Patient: sex F, age 56
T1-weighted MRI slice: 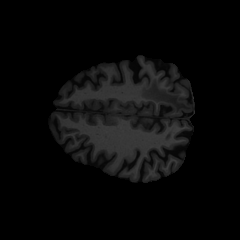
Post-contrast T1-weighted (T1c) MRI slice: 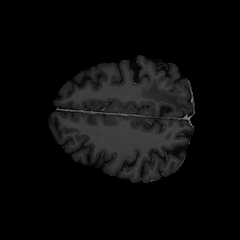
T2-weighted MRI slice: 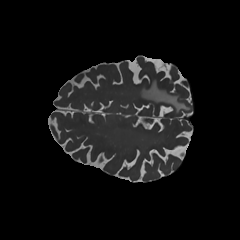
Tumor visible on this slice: yes
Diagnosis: Glioblastoma, IDH-wildtype
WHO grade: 4